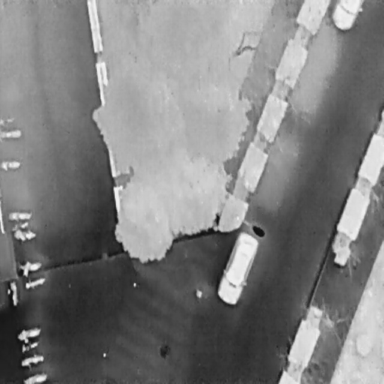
There are 13 Bicycles in the infrared image.